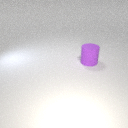
large purple rubber cylinder